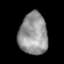
Tissue: prostate
Cell type: B cells
Senescence score: 0.6976
Nuclear area (px): 1169
Mean DAPI intensity: 148.503